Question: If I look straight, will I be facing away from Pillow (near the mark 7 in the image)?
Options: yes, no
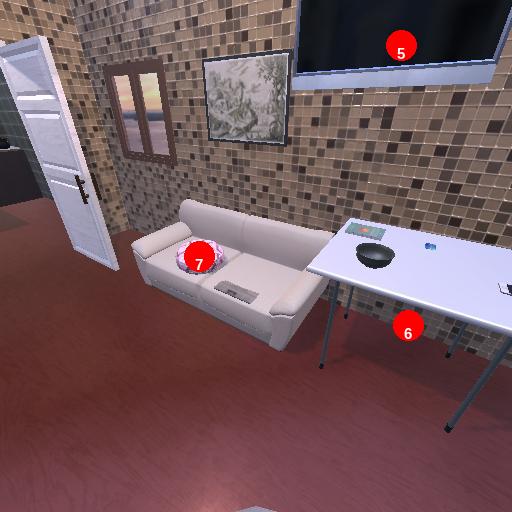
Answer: yes